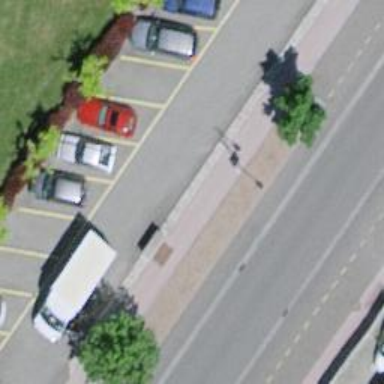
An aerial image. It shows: Bus stop with platform for public transport.